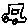
Label: car